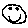
Label: smiley face